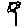
Label: flower